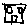
Label: house